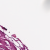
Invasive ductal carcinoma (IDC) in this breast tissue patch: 0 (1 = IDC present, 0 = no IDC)